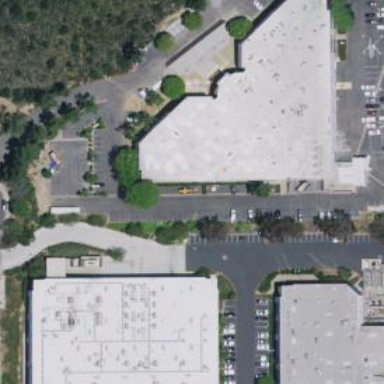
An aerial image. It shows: Industrial building.